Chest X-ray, AP view. Patient: 73 years old, sex M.
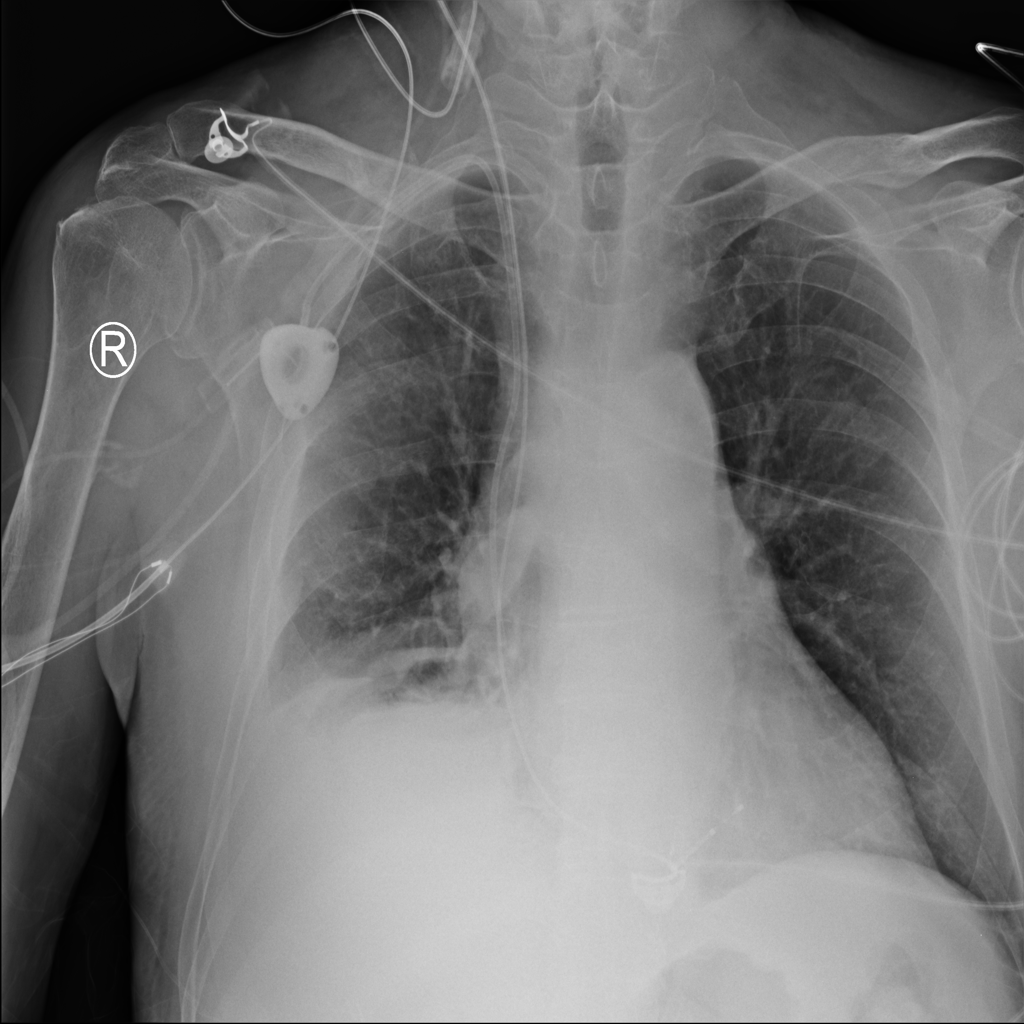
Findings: Atelectasis, Effusion